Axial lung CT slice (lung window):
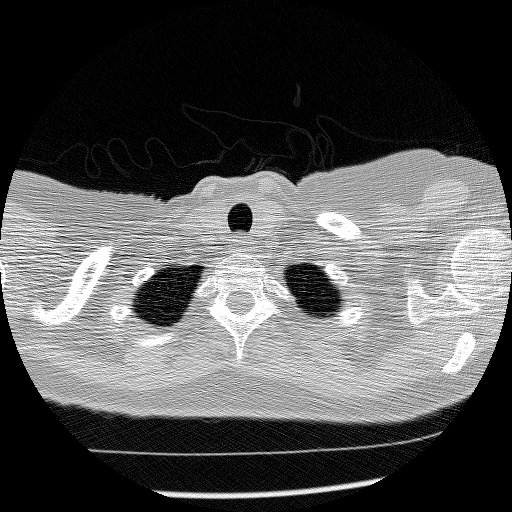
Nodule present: no